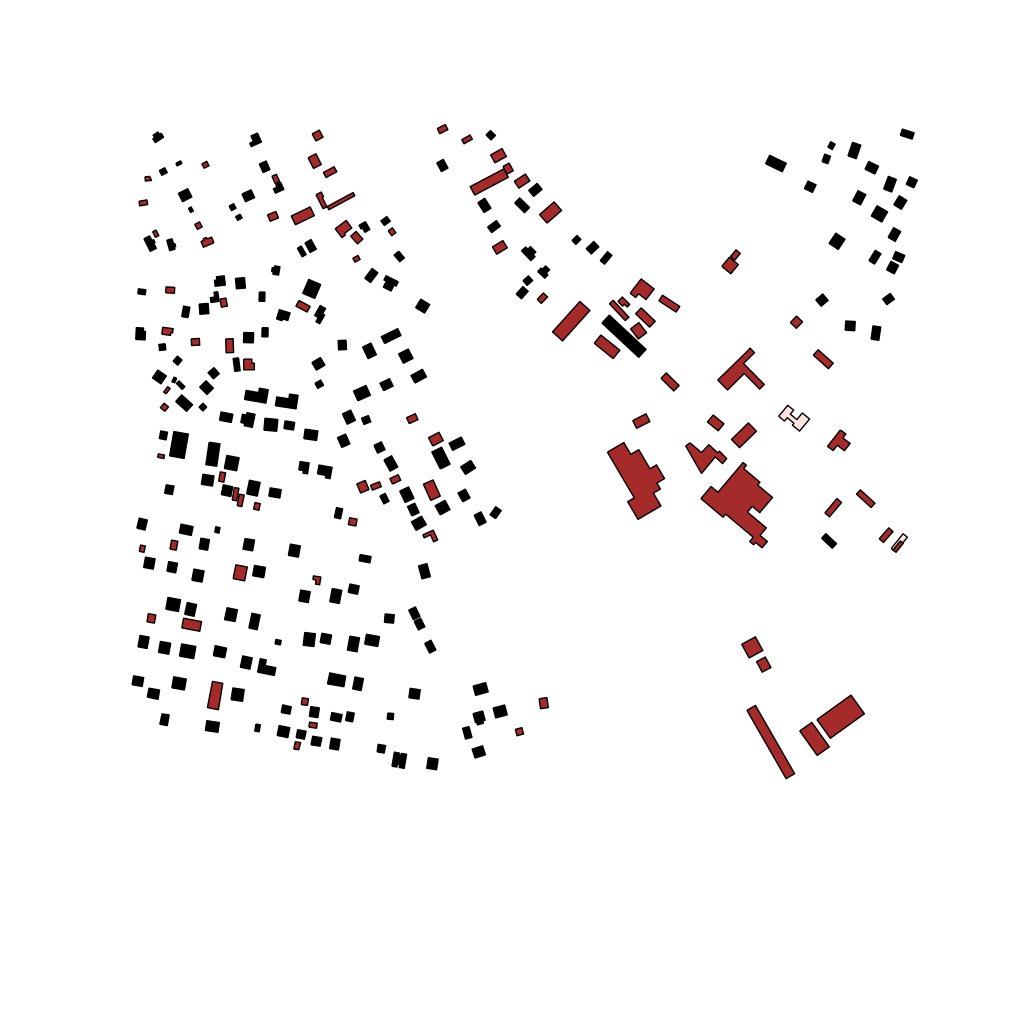
Tags: overhead vector_map, agriculture, business, industrial, recreation, residential, transport, individual_rise, low_rise, density_1, Building, Facility, Gas, 1.0 km²